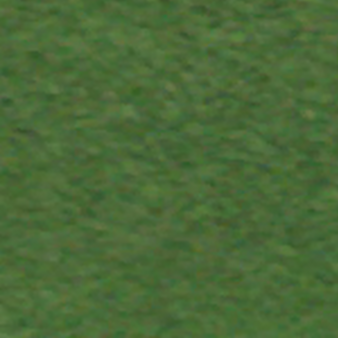
Label: other